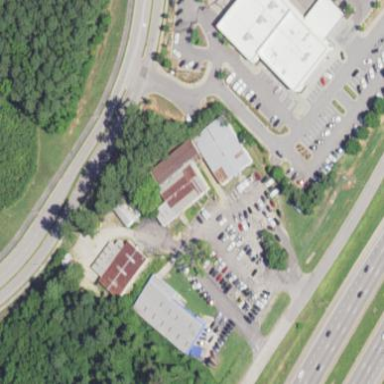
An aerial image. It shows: Commercial building.